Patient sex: M
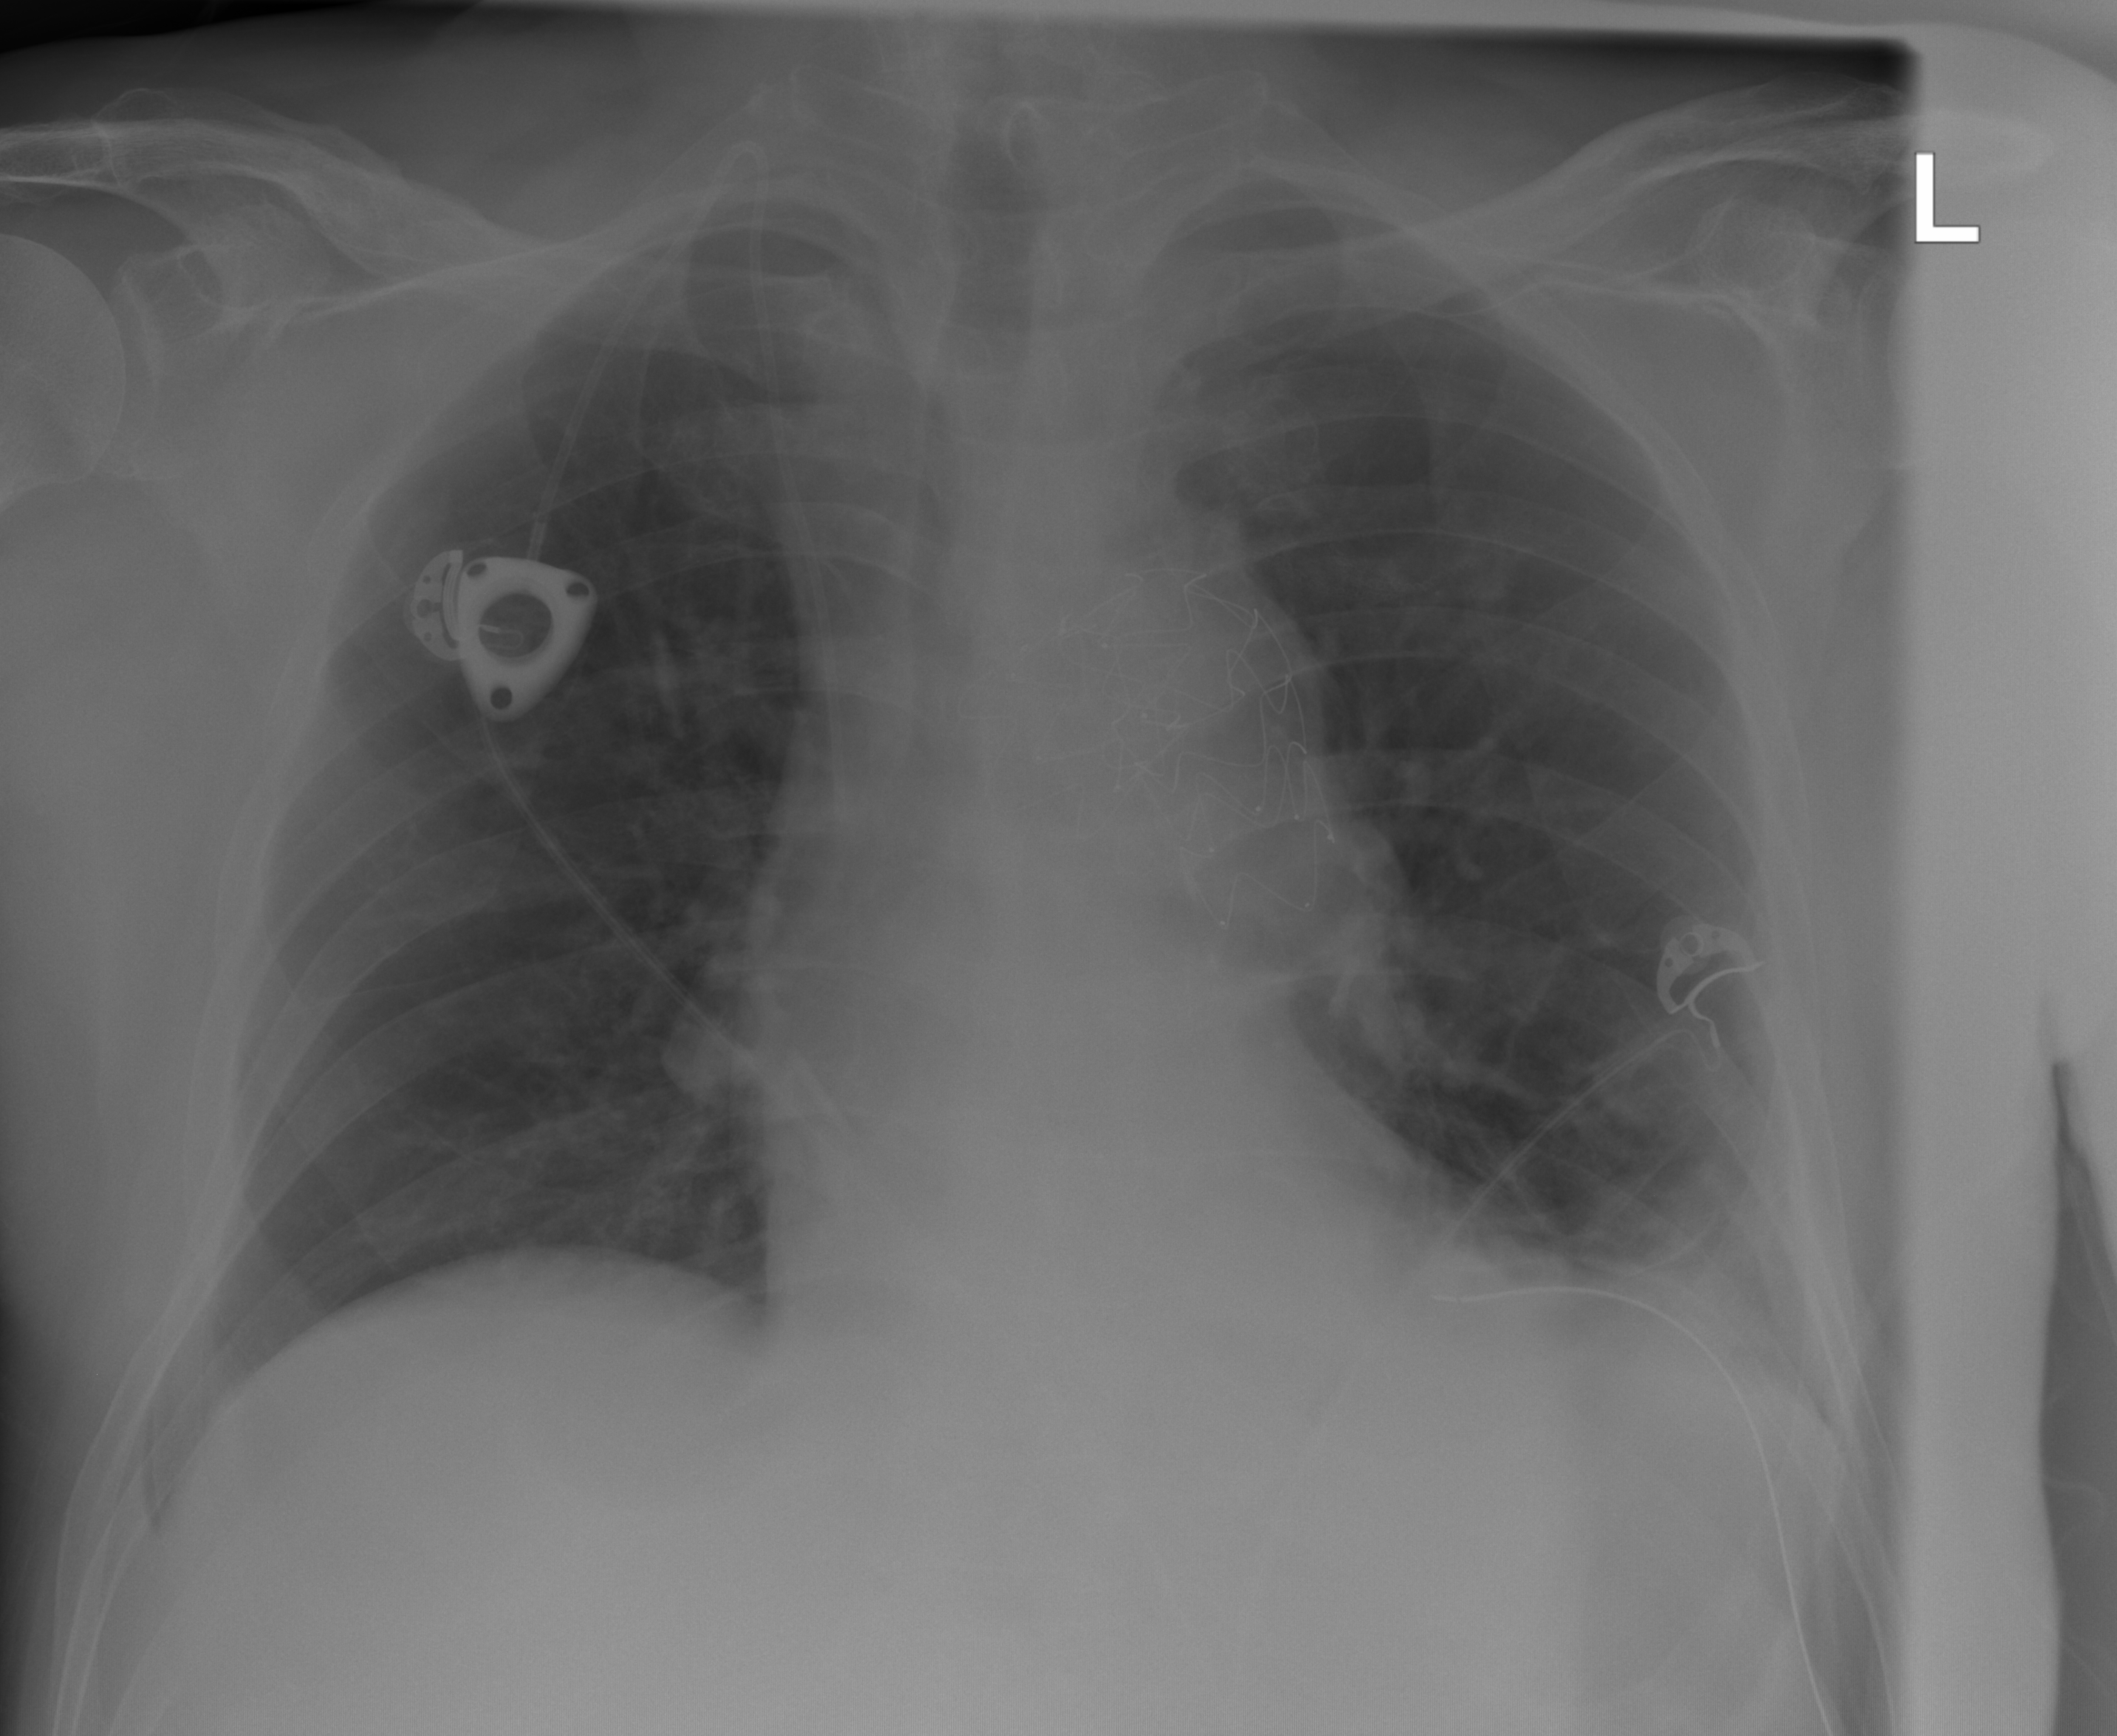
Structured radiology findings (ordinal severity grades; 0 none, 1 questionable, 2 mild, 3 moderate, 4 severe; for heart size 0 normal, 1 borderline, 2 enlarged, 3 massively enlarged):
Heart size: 0
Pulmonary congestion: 0
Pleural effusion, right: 0
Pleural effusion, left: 2
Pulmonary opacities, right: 0
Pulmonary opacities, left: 0
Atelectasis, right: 0
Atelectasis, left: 2